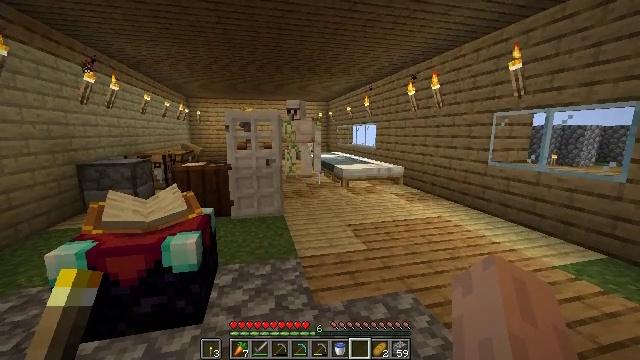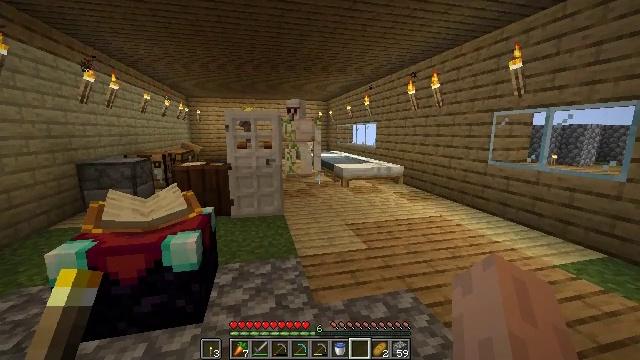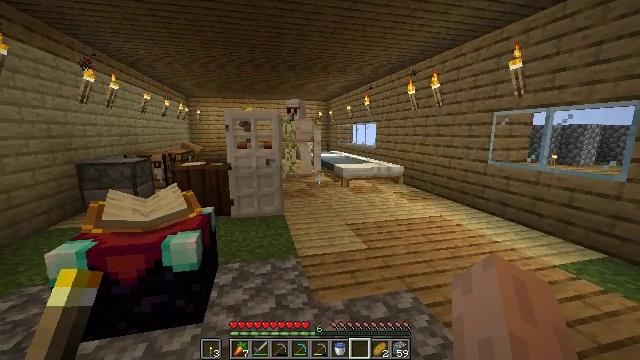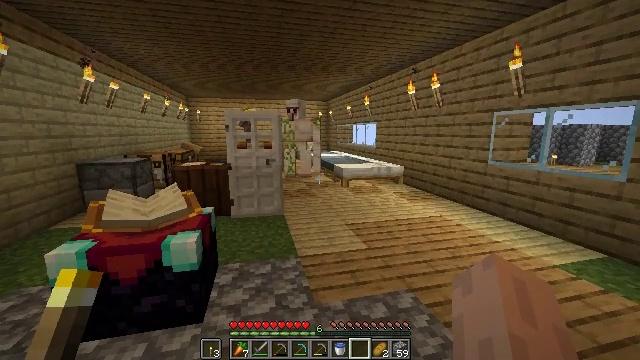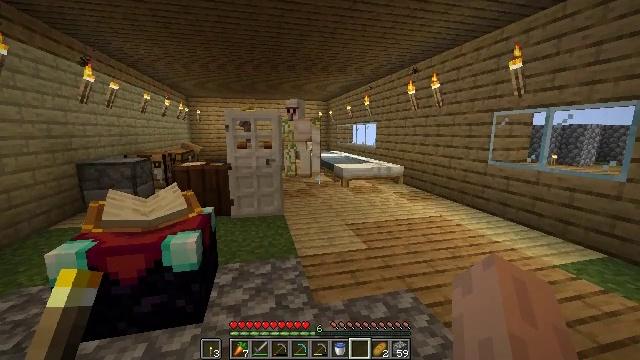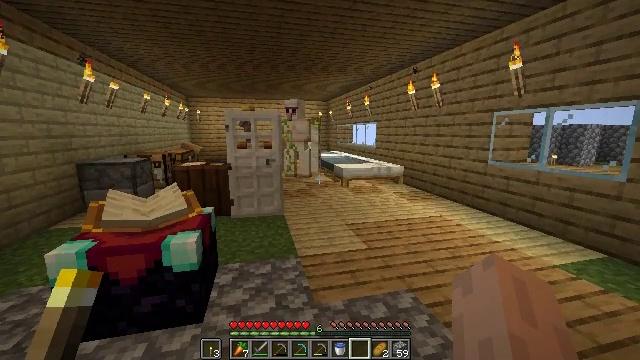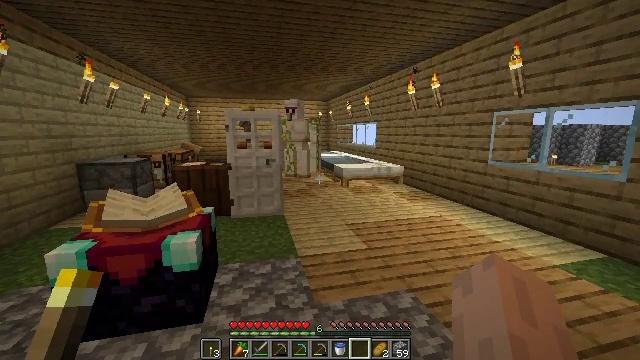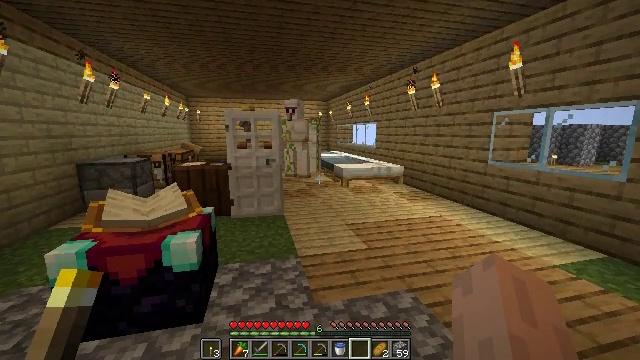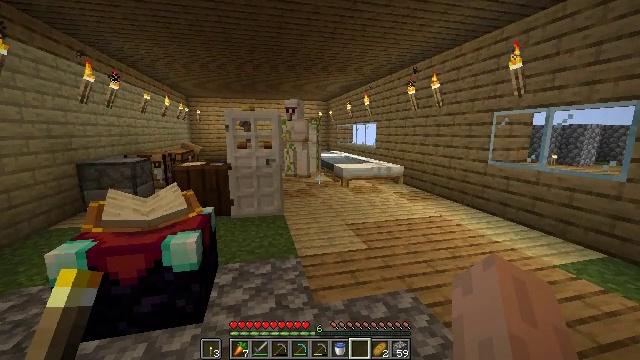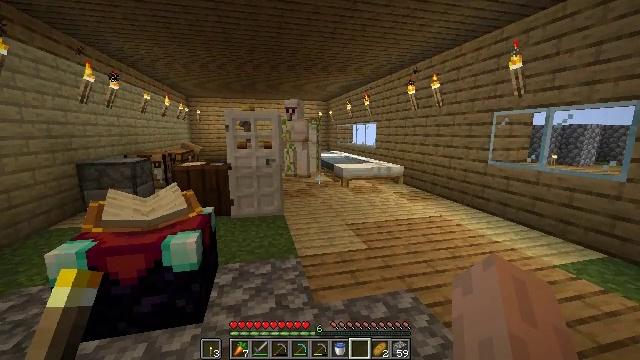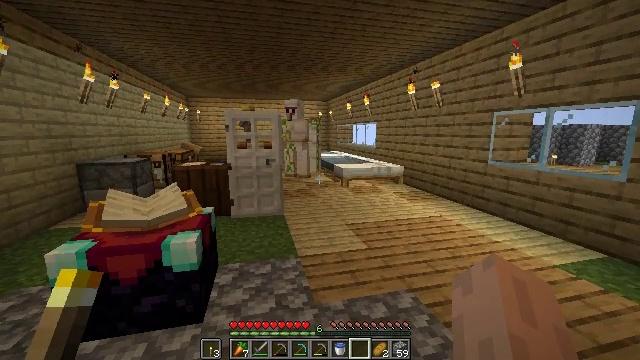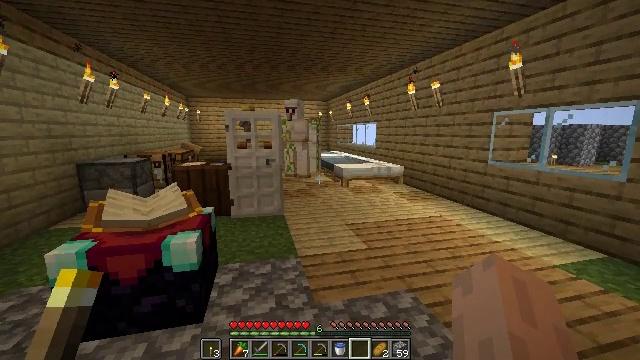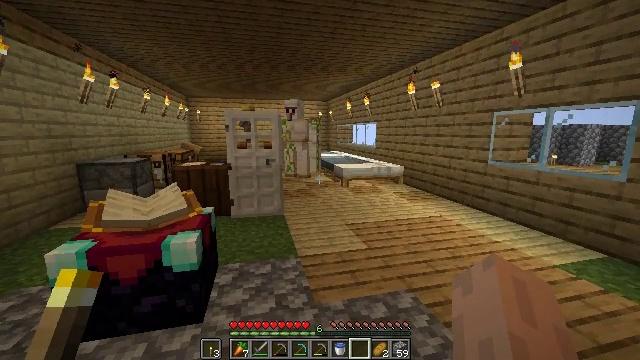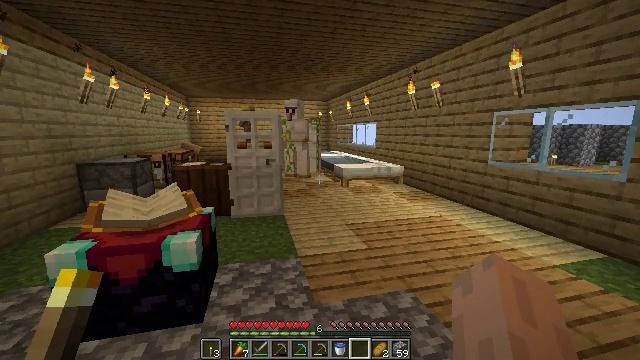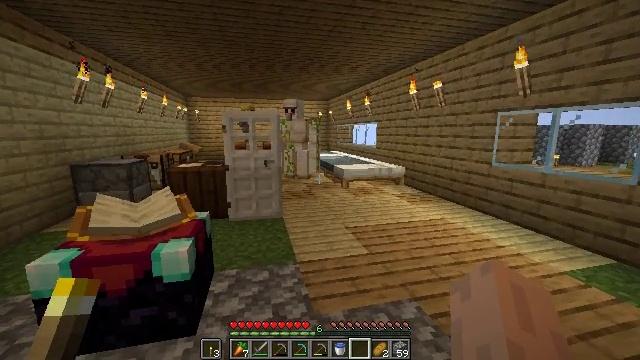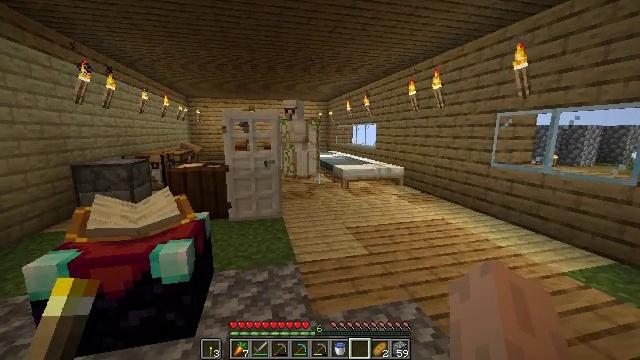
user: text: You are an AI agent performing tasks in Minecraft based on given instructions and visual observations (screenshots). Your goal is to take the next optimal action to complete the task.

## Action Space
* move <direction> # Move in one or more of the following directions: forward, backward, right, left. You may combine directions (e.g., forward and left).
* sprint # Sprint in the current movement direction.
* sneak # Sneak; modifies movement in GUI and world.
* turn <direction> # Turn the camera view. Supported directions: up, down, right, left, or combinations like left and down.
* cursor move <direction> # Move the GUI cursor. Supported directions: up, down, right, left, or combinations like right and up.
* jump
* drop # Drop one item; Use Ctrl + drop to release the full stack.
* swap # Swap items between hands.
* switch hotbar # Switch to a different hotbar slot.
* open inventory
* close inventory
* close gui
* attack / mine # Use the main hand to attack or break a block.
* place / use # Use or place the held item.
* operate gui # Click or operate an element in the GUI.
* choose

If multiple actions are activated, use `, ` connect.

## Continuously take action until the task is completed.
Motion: motion action
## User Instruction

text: Drop a bread.
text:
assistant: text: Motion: attack / mine
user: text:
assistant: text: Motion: attack / mine
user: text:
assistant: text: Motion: attack / mine
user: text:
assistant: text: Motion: attack / mine
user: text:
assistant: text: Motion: sprint, attack / mine
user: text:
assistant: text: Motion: sprint, attack / mine
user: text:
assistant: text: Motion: sprint, attack / mine
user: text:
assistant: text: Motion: sprint, attack / mine
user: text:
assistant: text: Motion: sprint, attack / mine
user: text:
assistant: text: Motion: sprint, attack / mine
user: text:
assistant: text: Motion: sprint, attack / mine
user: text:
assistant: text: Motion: sprint, attack / mine
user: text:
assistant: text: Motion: sprint, attack / mine
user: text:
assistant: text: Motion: move forward, sprint, attack / mine
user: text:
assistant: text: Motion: move forward, sprint, attack / mine
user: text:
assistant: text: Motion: move forward, sprint, attack / mine
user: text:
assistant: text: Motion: move forward, sprint, attack / mine
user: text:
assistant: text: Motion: move forward, sprint, attack / mine
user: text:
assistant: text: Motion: move forward, sprint, attack / mine
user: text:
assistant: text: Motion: move forward, sprint, attack / mine
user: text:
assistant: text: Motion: move forward, sprint, attack / mine
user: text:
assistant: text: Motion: move forward, sprint, attack / mine
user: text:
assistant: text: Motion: move forward, sprint, attack / mine
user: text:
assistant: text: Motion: move forward, sprint, attack / mine
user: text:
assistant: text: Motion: move forward, sprint, attack / mine
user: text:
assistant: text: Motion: move forward, sprint, attack / mine
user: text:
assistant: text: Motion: move forward, sprint, attack / mine
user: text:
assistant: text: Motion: move forward, sprint, attack / mine
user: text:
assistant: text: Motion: move forward, sprint, attack / mine
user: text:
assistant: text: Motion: move forward, attack / mine